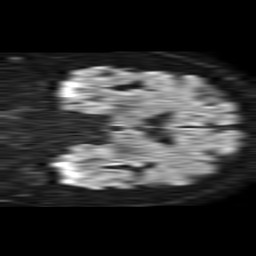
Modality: TRACE
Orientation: coronal
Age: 66
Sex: male
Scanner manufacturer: philips
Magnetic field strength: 1.5 T
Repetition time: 4.6 s
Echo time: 0.08631 s